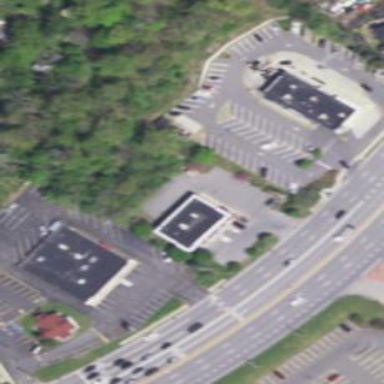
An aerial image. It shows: Retail area.